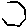
Label: hexagon